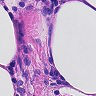
Metastatic tissue present: no